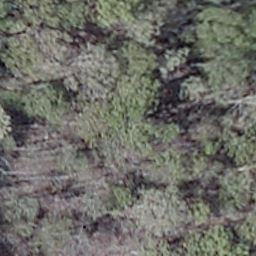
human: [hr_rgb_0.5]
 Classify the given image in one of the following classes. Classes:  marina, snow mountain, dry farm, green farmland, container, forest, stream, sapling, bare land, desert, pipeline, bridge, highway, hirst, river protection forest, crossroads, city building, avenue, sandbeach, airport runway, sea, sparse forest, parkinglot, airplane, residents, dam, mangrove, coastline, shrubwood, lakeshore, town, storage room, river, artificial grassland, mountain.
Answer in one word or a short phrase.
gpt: shrubwood